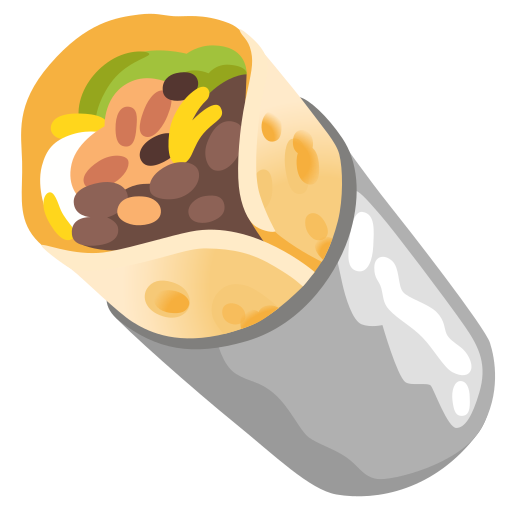
Emoji: 🌯